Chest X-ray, AP view. Patient: 36 years old, sex F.
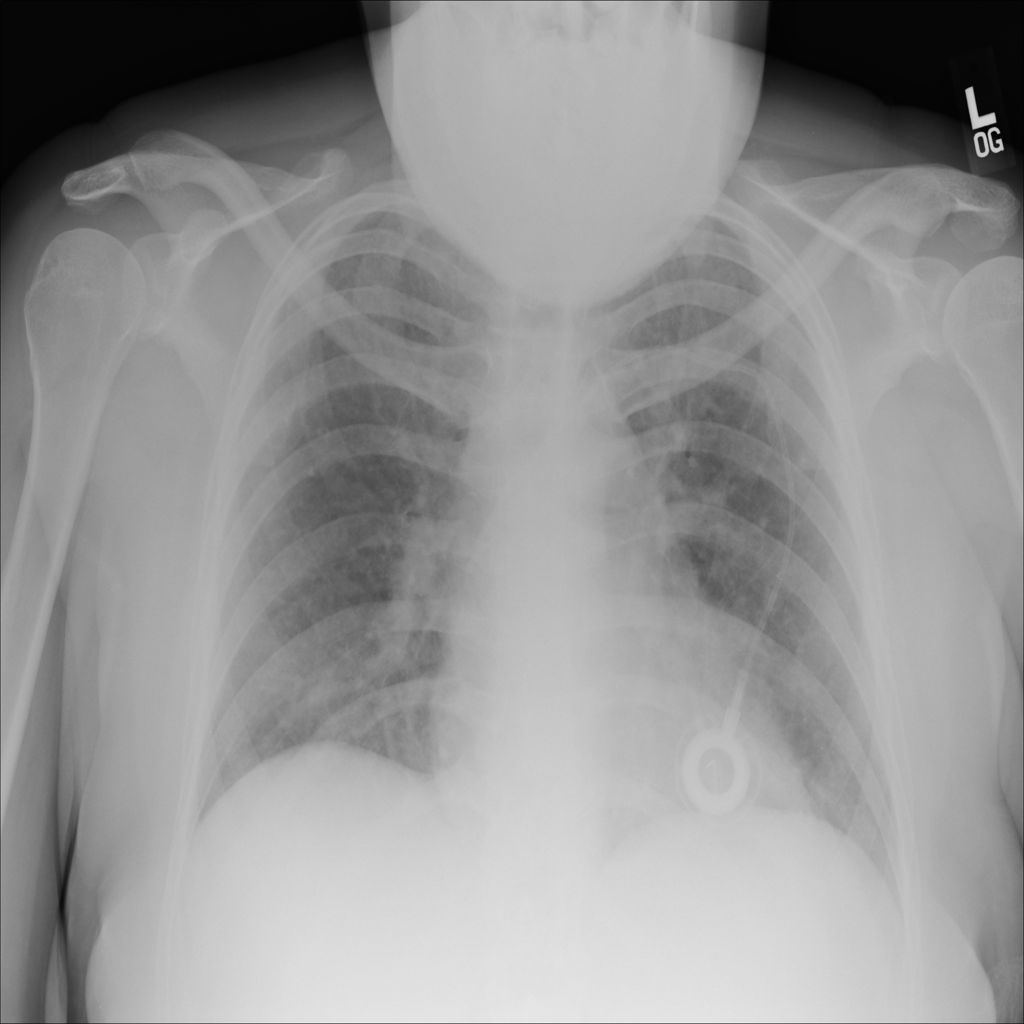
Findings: No Finding